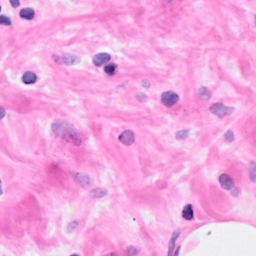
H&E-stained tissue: Breast